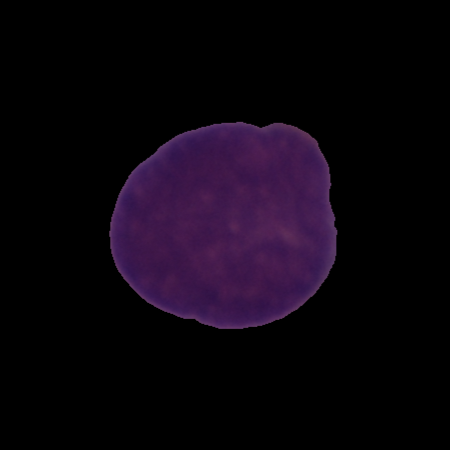
Label: cancer